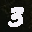
Label: 3